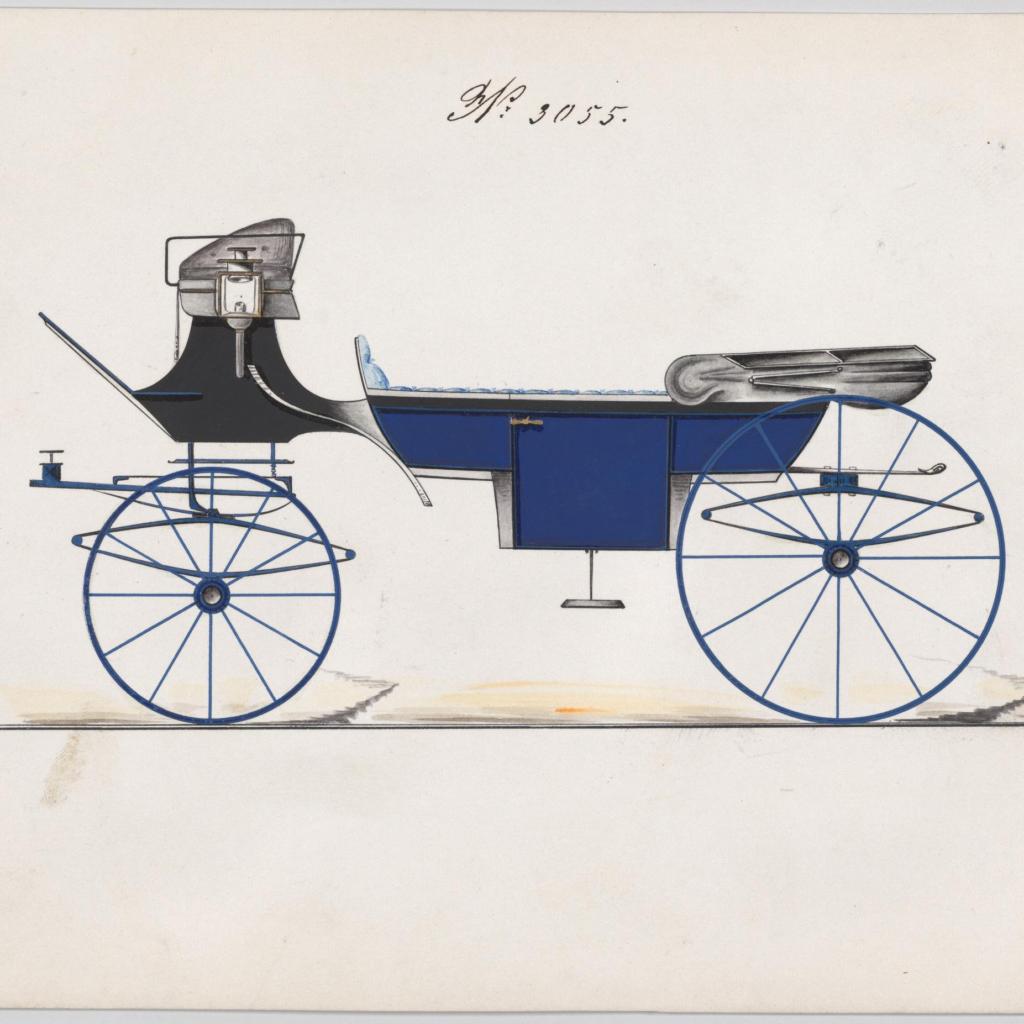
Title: Design for Vis-à-vis, no. 3055
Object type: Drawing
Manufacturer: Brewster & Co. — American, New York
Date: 1874
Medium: Pen and black ink, watercolor and gouache with gum arabic and metallic ink
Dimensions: Sheet: 6 1/16 x 9 in. (15.4 x 22.9 cm)
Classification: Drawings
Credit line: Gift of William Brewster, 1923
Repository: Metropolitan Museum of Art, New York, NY